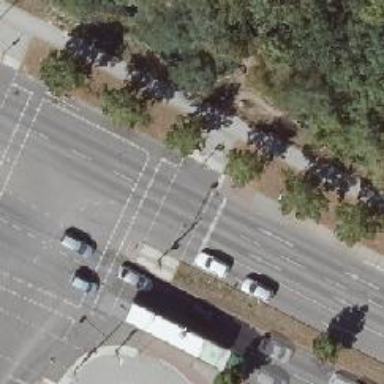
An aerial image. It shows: Footway crossing with traffic signals and pedestrian island.